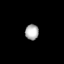
Tissue: lung
Cell type: Epithelial cells
Senescence score: 0.1993
Nuclear area (px): 203
Mean DAPI intensity: 176.926